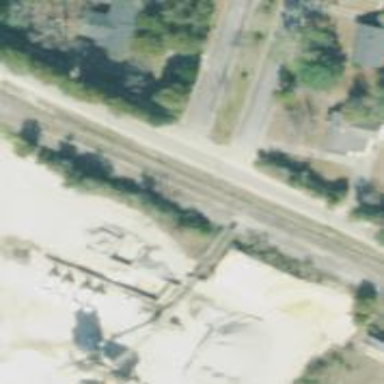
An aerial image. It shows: Spur railway service for aggregate transportation.